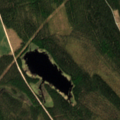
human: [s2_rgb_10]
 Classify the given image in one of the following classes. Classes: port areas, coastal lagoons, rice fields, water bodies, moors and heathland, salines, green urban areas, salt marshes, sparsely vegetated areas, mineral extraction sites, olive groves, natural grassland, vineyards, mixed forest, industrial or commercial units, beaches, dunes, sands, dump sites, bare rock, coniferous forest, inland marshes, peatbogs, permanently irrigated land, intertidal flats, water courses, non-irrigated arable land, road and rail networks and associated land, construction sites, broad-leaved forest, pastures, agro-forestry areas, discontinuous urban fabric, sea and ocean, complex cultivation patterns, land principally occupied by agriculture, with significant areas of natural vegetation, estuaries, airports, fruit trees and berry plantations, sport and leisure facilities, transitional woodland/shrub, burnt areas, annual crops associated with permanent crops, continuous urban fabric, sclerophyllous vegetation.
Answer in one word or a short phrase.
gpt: coniferous forest